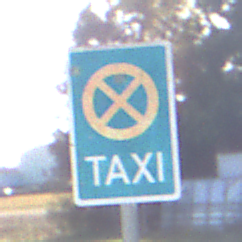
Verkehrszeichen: Taxenstand
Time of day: MorningAfternoon
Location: Outdoor (Suburban)
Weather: PartlyCloudy
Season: NotSpecified
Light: Natural